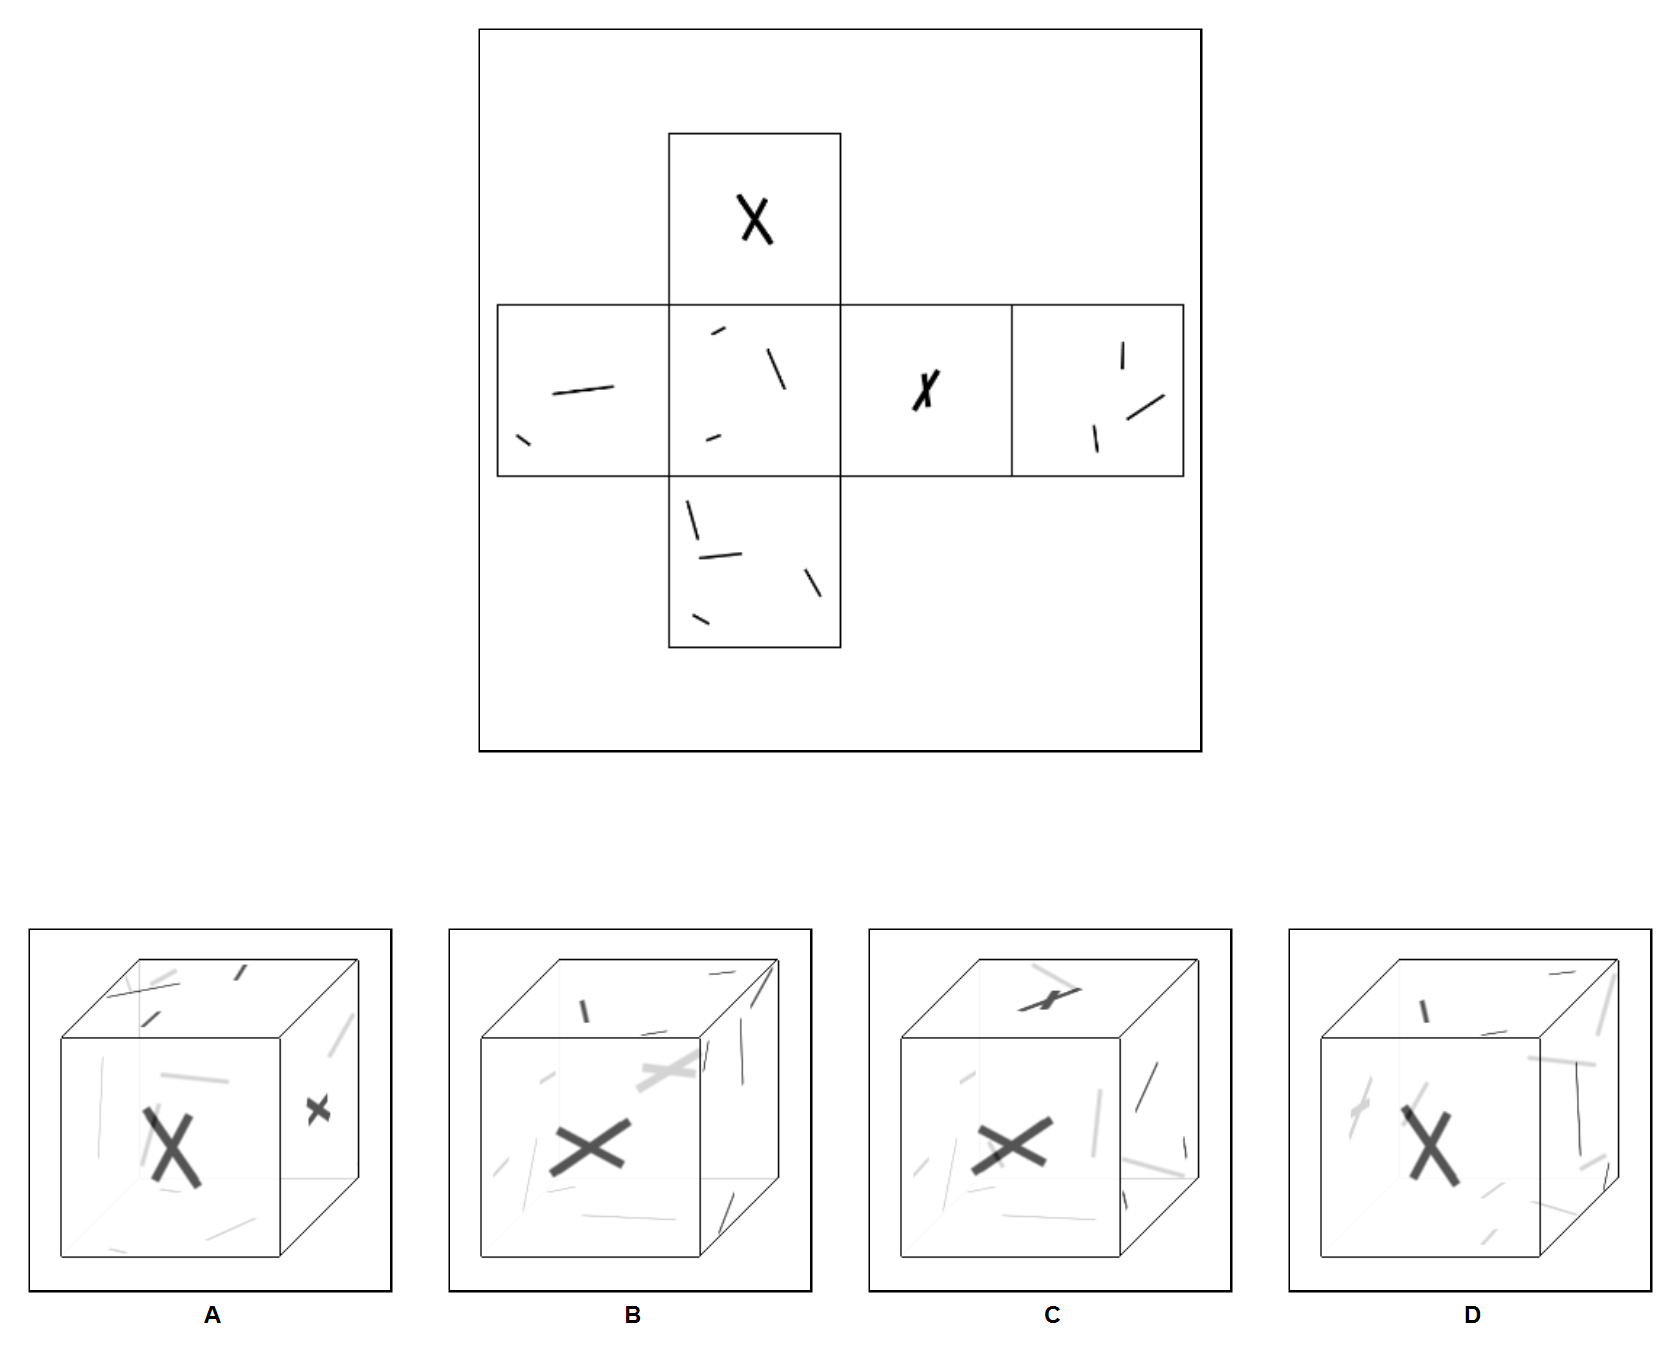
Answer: B